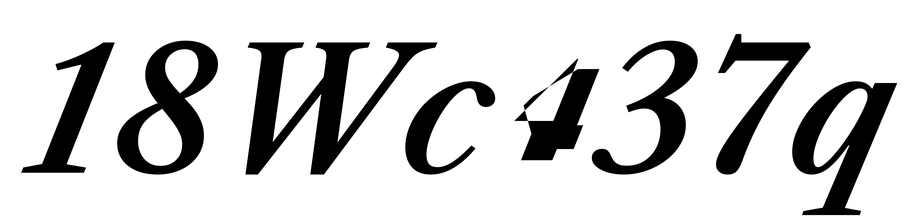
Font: LibreCaslonText-Italic_SemiBold_Italic